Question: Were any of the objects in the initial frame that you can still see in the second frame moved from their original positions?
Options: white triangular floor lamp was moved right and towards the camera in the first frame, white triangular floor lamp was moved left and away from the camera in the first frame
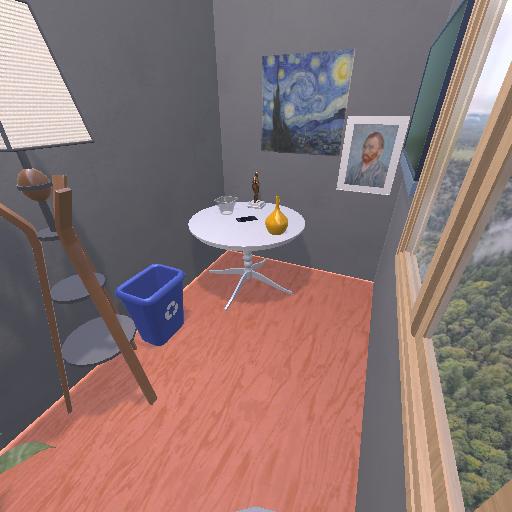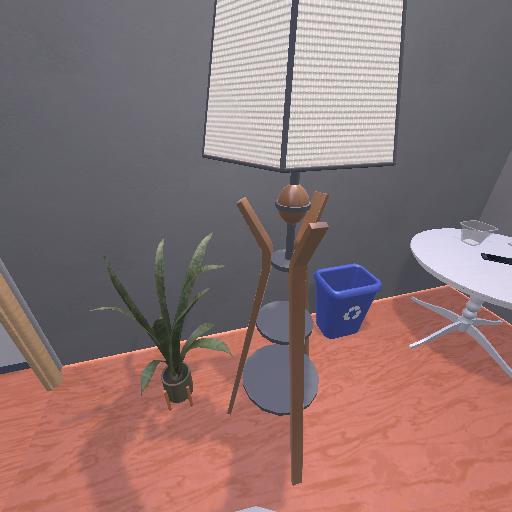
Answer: white triangular floor lamp was moved right and towards the camera in the first frame